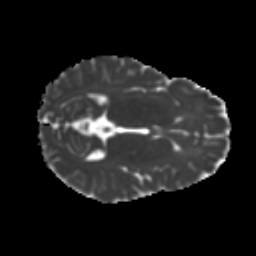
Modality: MD
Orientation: axial
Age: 27
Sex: female
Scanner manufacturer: ge
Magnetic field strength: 3 T
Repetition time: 7.8 s
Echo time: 0.0606 s